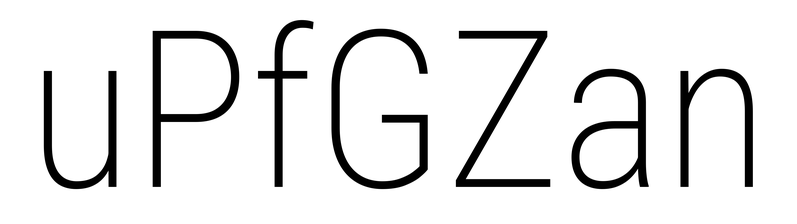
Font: Roboto_Condensed_ExtraLight